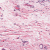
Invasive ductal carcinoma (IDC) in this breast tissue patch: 0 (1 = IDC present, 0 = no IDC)